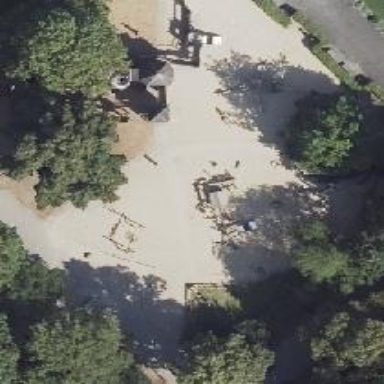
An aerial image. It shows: Playground featuring basket swing.